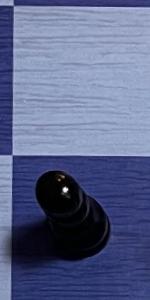
Label: Pawn_Black